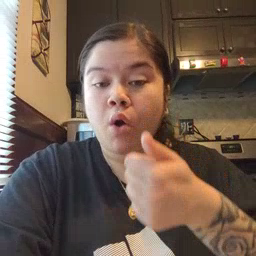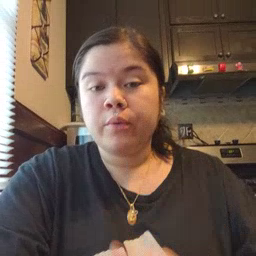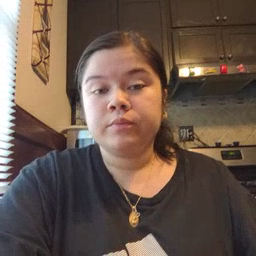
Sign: tomorrow